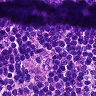
Metastatic tissue present: no